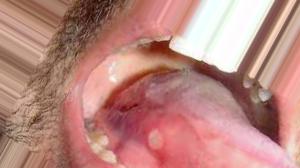
Condition: Mouth Ulcer